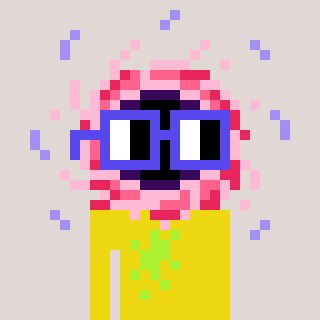
a pixel art character with square blue glasses, a blackhole-shaped head and a yellow-colored body on a warm background